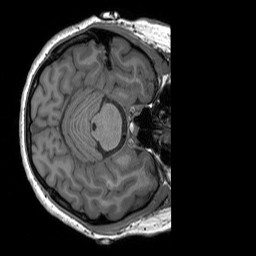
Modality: T1w
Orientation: axial
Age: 18
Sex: female
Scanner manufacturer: siemens
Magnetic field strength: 3 T
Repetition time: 1.9 s
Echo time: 0.00252 s